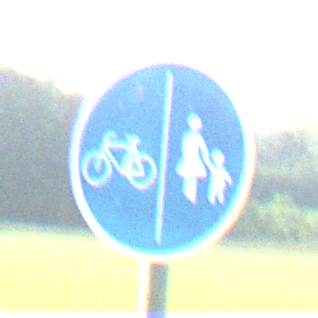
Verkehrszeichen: GetrennterRadUndGehwegRadwegLinks
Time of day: SunriseSunset
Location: Outdoor (Nature)
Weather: PartlyCloudy
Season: NotSpecified
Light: Natural